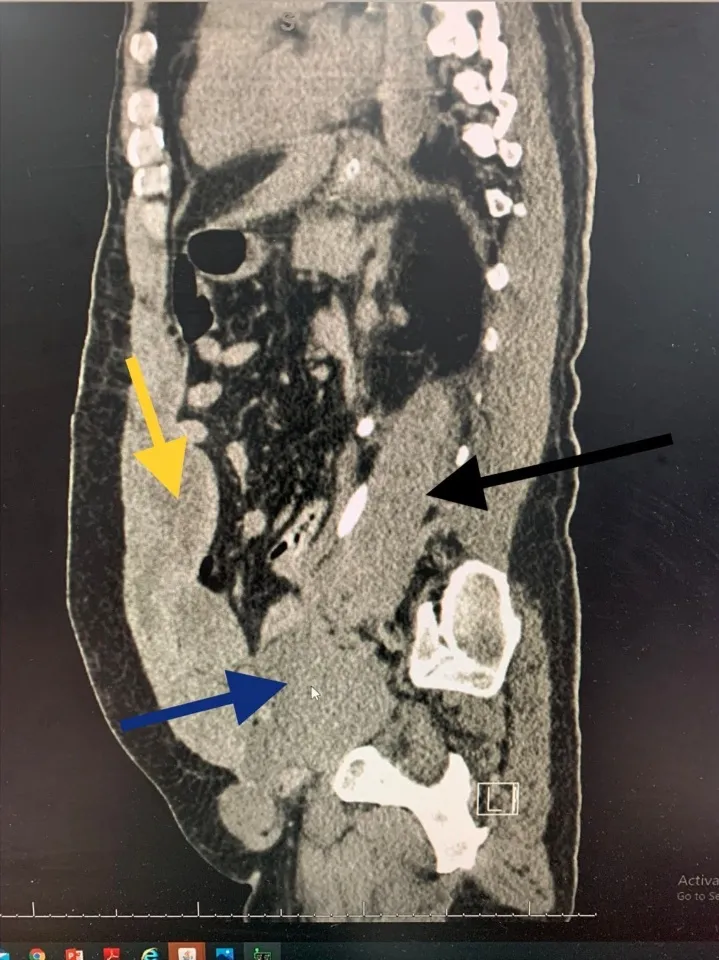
All 3 components of the haematoma: yellow arrow showing the RSH, blue arrow showing the pelvic extension and the black arrow showing the retroperitoneal part surrounding the left ureter.
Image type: radiology (ct)